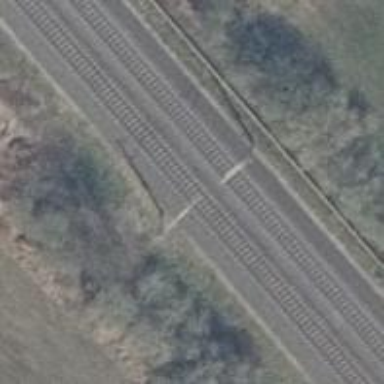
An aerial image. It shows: Milestone along the railway with catenary mast.